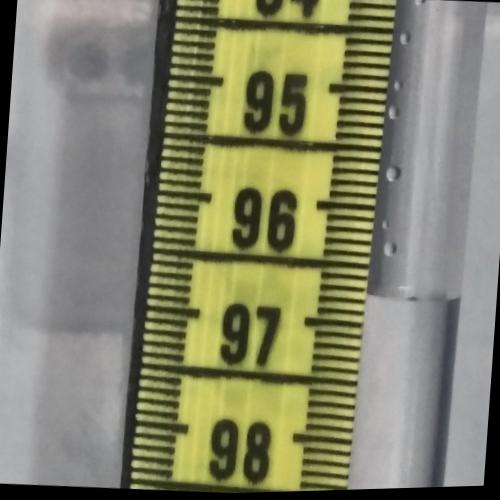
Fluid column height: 96.8 cm